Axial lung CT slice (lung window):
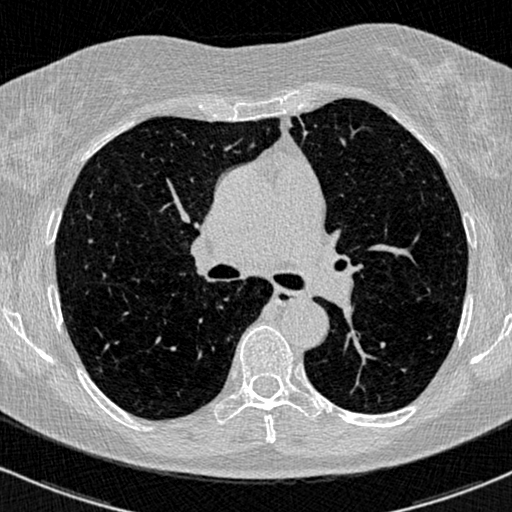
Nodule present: no